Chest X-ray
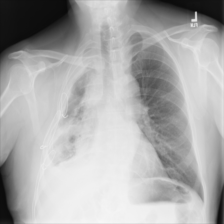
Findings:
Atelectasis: negative
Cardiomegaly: negative
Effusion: negative
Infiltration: negative
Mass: negative
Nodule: negative
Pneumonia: negative
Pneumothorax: negative
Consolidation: negative
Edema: negative
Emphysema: negative
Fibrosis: positive
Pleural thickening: positive
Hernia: negative